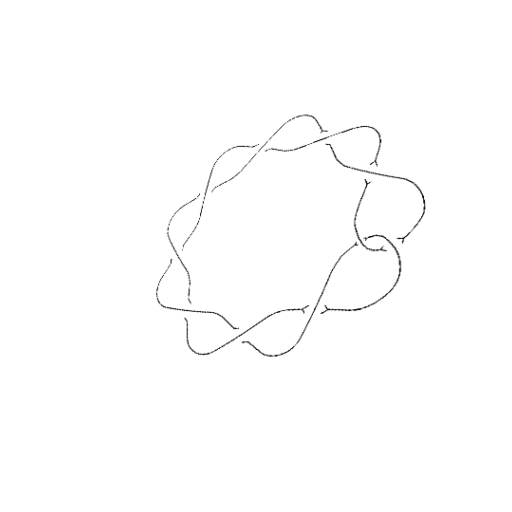
Crossing number: 10